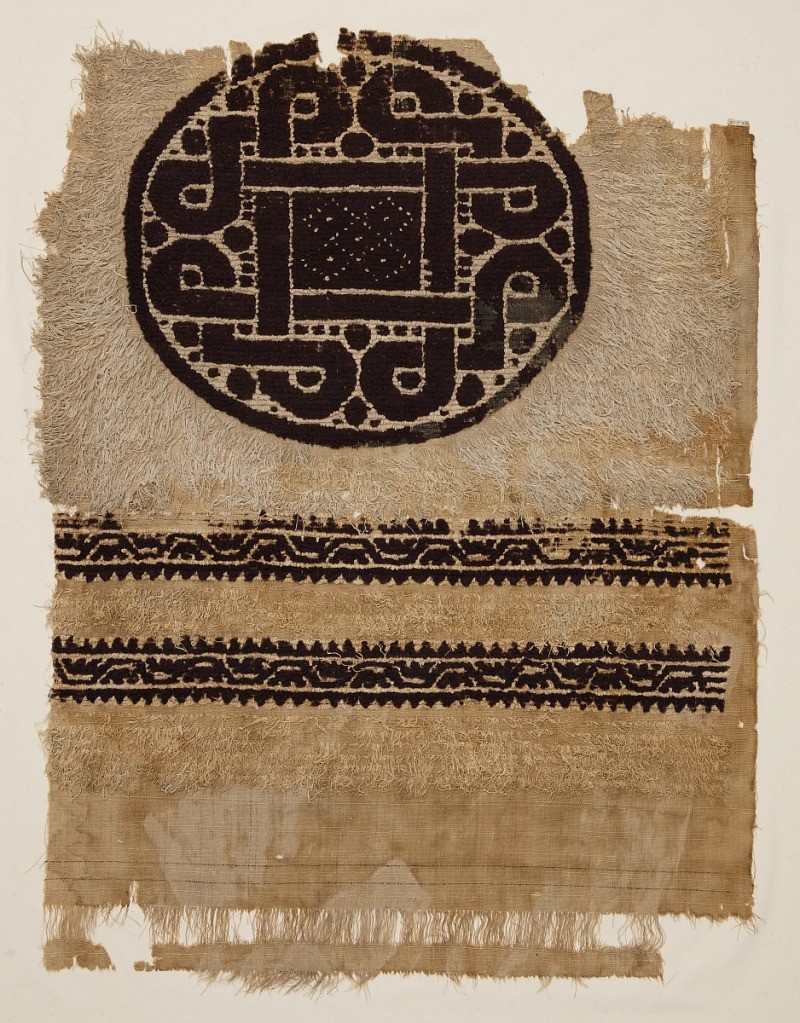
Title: Fragment
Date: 4th–5th century
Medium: linen, wool Technique: plain weave with supplementary weft loops.
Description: Large circular motif filled with interlacing around a rectangle/ Both the design and the background have a pile surface because of weft loops.